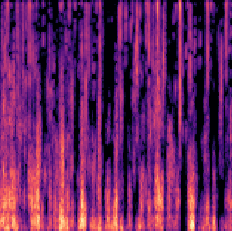
Sound class: Fire crackling